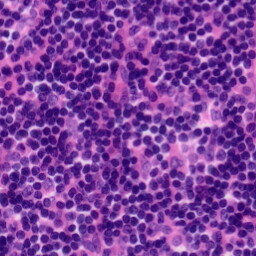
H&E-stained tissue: Tonsil